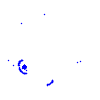
Particle: kaon